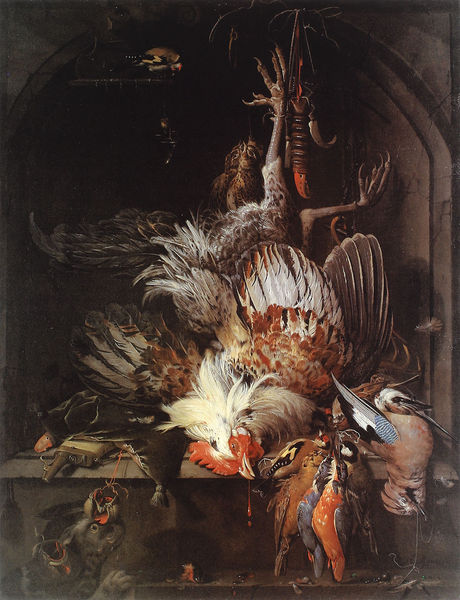
Titel: Toter Hahn und Vogelbeute
Künstler: Abraham Mignon
Institution: Privatbesitz
Schlagwörter: blau, dunkel, gemälde, weiß, braun, bunt, rot, federn, gefieder, mord, tod, tot, vögel, hase, stilleben, stillleben, liegen, düster, schnabel, gewalt, wild, finster, katze, nische, memento mori, blut, hängen, unnatürlich, drapiert, eichelhäher, krallen, jagd, fläschchen, küche, aufgehängt, hahn, huhn, symbolik, papagei, schießpulver, jagdbild, wildbret, aufgehangen, zusammengebunden, stelze, singvögel, t, 19. jahrhundert, toter hahn